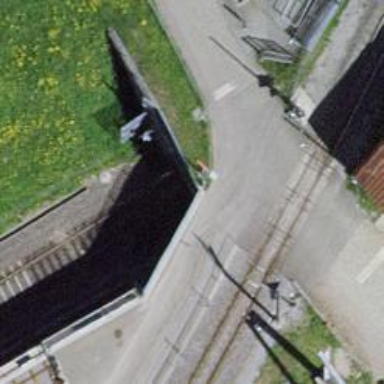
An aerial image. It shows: Railway tunnel with electrified contact lines. It has single track running through it.